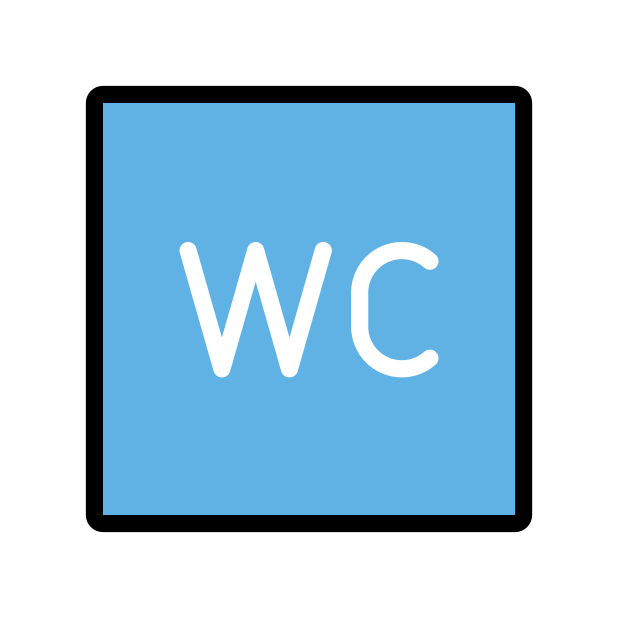
water closet